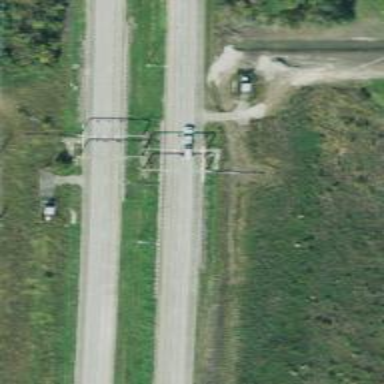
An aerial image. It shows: Toll gantry on the road.